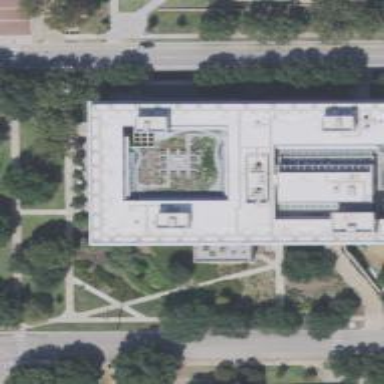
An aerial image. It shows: University building.